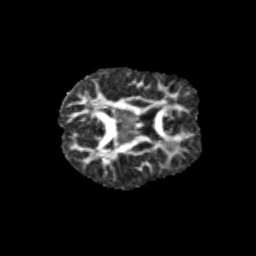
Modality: FA
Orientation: axial
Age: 11
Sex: female
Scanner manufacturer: siemens
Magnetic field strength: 3 T
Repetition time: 3.8 s
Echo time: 0.07 s